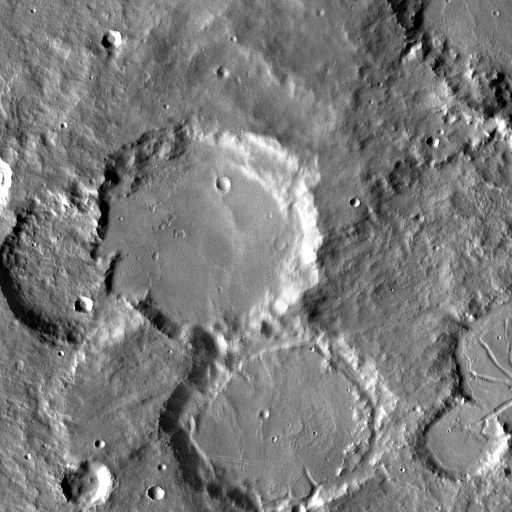
Crater classes present: Background, Other, Buried, Secondary